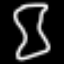
Label: hourglass